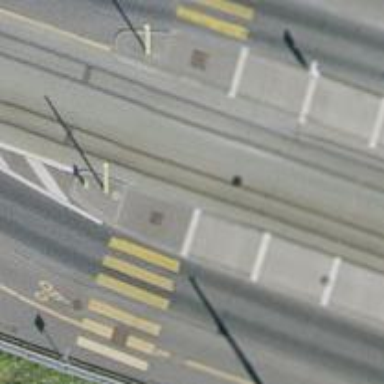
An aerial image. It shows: Footway with asphalt surface and crossing.